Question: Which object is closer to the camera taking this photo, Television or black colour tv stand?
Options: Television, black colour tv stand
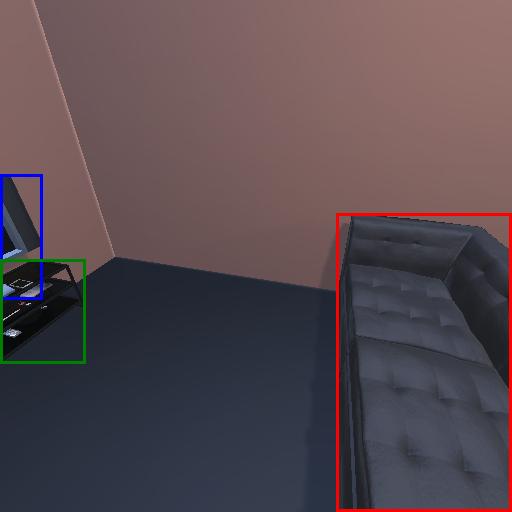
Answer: Television